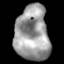
Tissue: skin
Cell type: Epithelial cells
Senescence score: 0.2156
Nuclear area (px): 1822
Mean DAPI intensity: 156.546